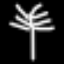
Label: palm tree